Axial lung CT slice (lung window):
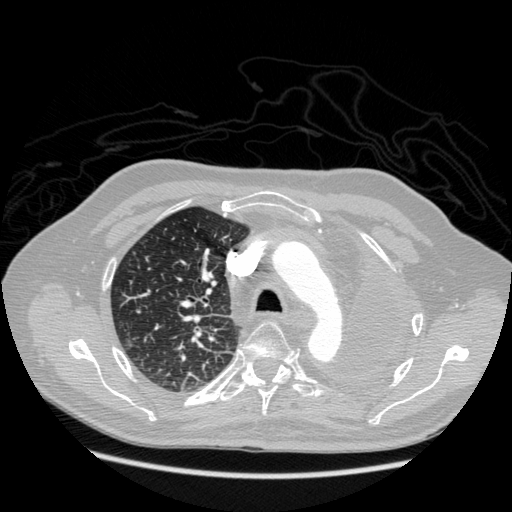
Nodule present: no